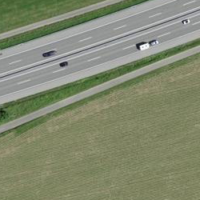
EUNIS habitat code: 57
Species observed at this site:
Milvus milvus